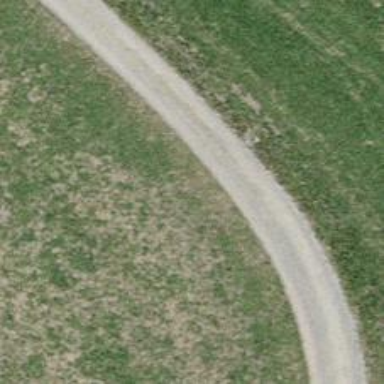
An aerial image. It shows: Gravel track with grade2 quality.